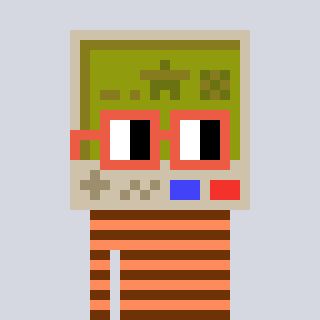
a pixel art character with square orange glasses, a gameboy-shaped head and a peachy-colored body on a cool background